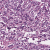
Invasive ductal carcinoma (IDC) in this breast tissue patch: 1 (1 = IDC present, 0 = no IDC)